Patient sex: F
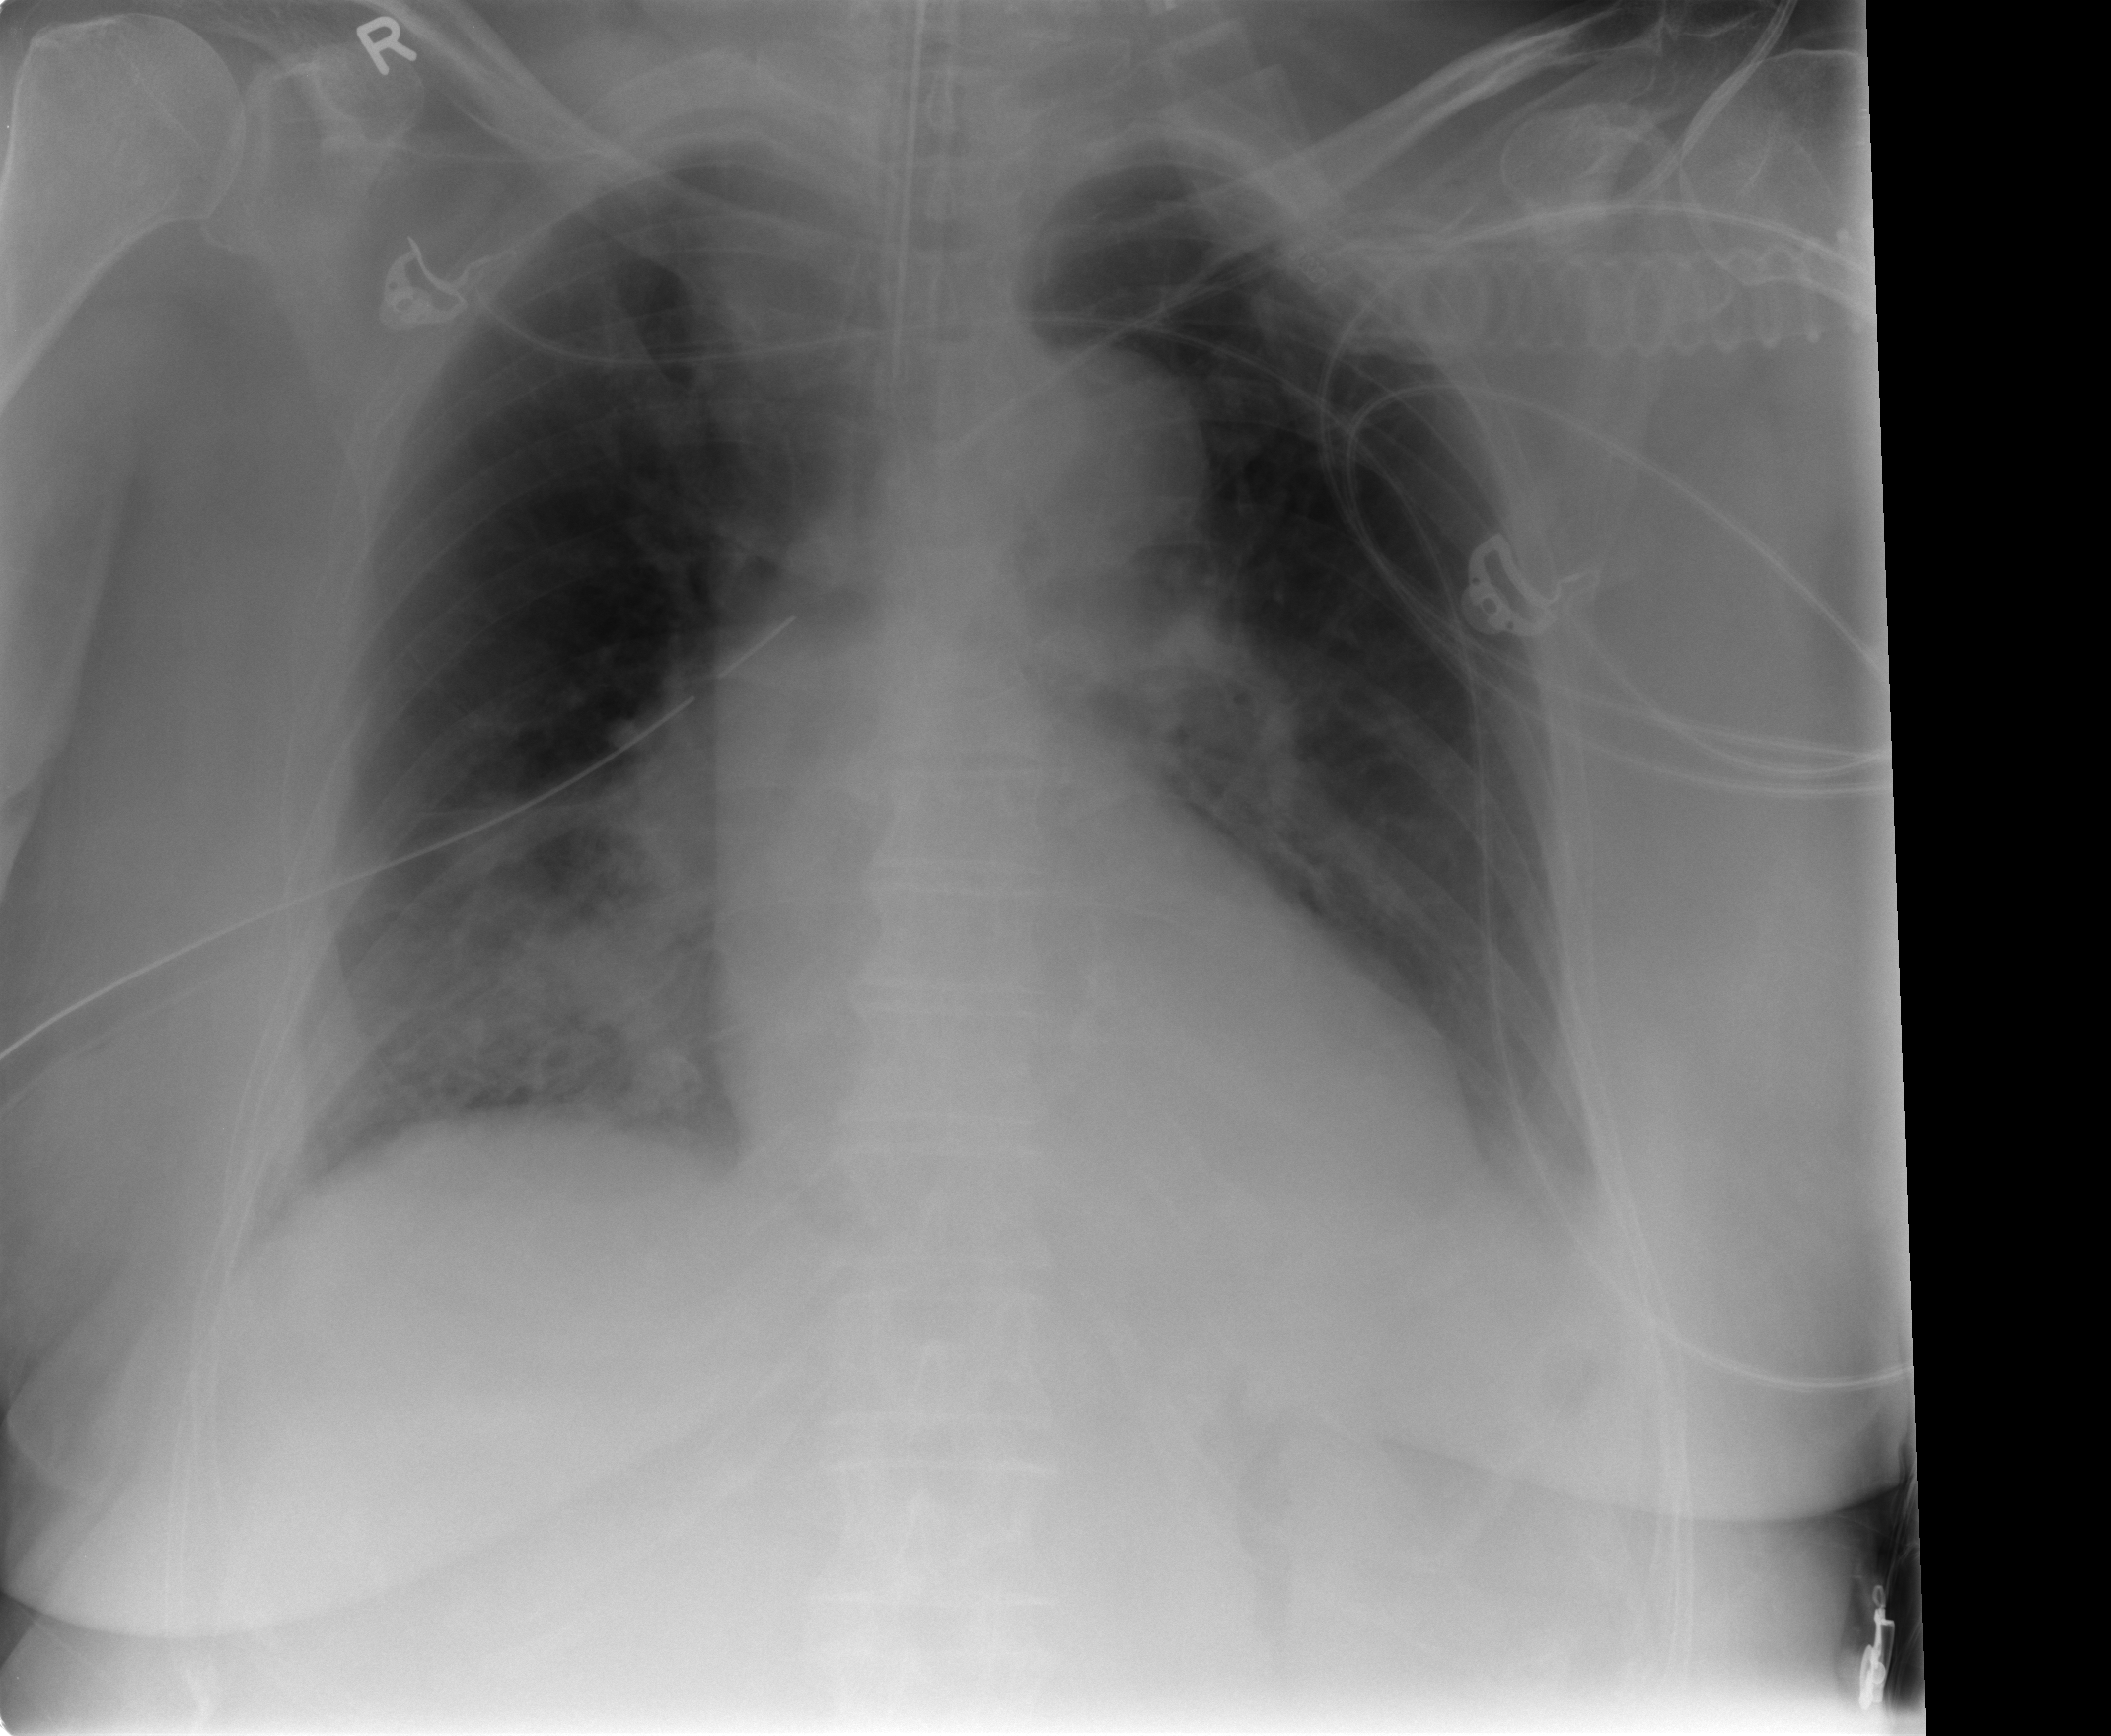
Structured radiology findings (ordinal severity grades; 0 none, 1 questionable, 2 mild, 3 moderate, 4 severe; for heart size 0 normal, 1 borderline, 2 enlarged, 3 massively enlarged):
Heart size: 0
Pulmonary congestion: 0
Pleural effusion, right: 0
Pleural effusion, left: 1
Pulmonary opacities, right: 3
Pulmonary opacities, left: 0
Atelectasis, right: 2
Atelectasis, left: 2